Question: How do I disable the maximize button on a C# form?

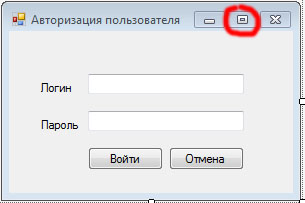
Answer: You need to set 'MaximizeBox' to false
'''
this.MaximizeBox = false;//this is an instance of Form or its decendant
'''